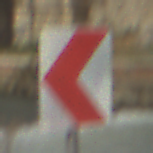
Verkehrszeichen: RichtungstafelnInKurvenKleinRechts
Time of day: MorningAfternoon
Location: Outdoor (Suburban)
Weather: PartlyCloudy
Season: NotSpecified
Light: Natural